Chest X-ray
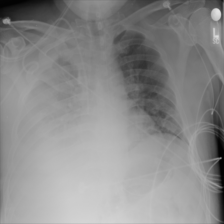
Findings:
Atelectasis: negative
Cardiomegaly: negative
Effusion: negative
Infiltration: negative
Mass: negative
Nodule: negative
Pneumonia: negative
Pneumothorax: negative
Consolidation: negative
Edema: negative
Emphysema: negative
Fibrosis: negative
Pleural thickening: negative
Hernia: negative